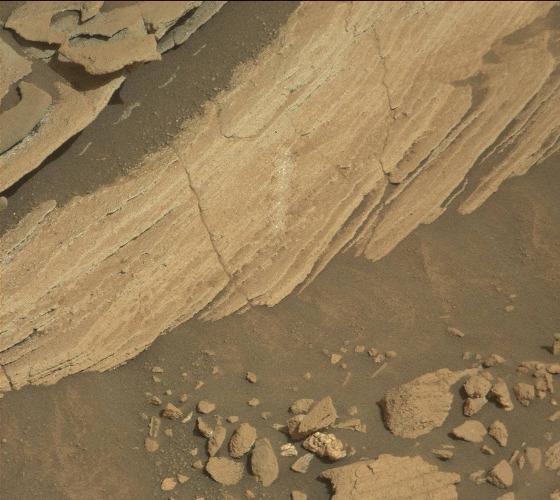
Terrain classes present: Bedrock, Gravel / Sand / Soil, Rock, Shadow